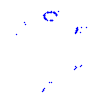
Particle: pion